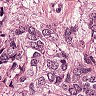
Metastatic tissue present: yes